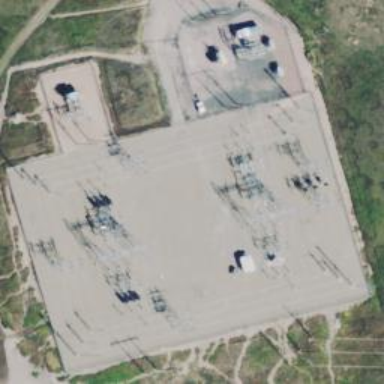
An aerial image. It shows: Outdoor power substation enclosed by fence. The substation operates at the transmission level.